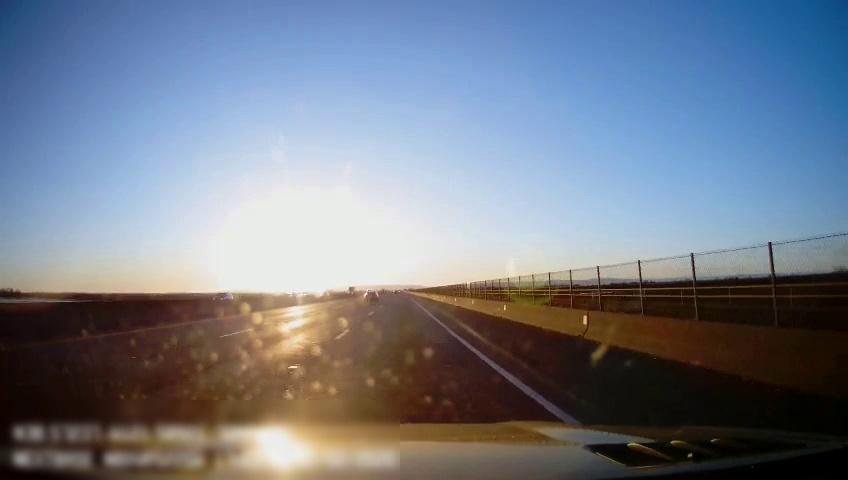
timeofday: Day
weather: Sunny
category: Drivable Space
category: Vehicles | Car
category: Vehicles | SUV
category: Lanes | Alternate Lane
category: Lanes | Current Lane
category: Lanes | Current Lane
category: Lanes | Alternate Lane